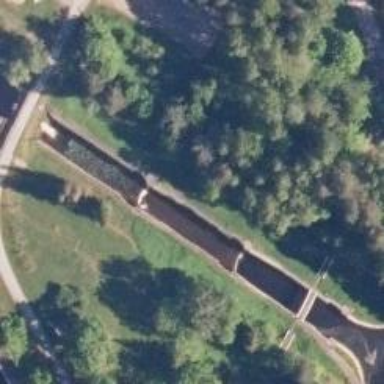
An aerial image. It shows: Lock gate along waterway.